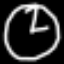
Label: clock